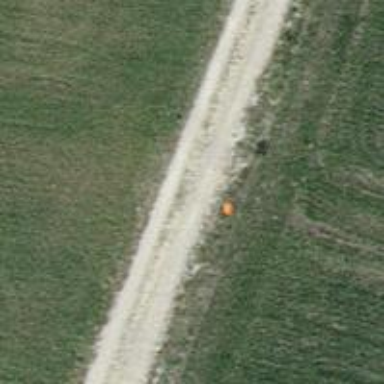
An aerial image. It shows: Aerial marker.